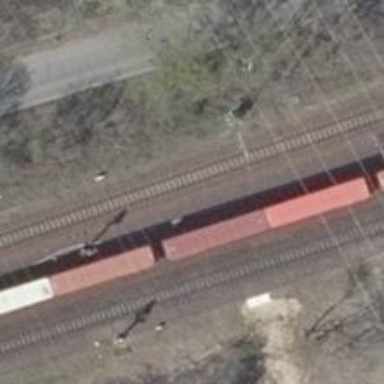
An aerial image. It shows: Railway milestone with catenary mast.